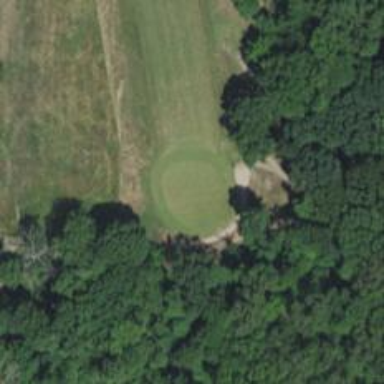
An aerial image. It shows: View of golf hole.